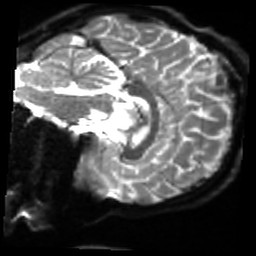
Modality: sbref
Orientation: sagittal
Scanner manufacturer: siemens
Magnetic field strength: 3 T
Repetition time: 4 s
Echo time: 0.0594 s